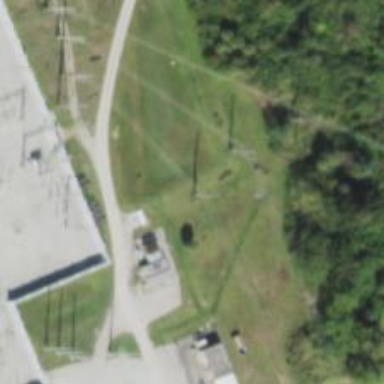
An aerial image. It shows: Power pole.